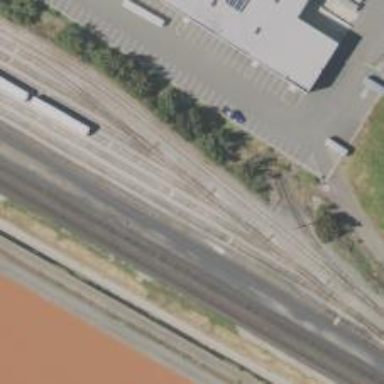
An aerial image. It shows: Railway yard used for servicing trains.